Interaction volume radius: 10 \u00c5
Interaction volume height: 20 \u00c5
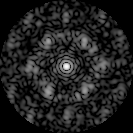
Disorder parameter: 0.6548